Interaction volume radius: 5 \u00c5
Interaction volume height: 20 \u00c5
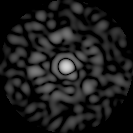
Disorder parameter: 0.8674